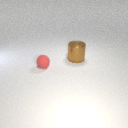
small red rubber sphere to the left of large brown metal cylinder